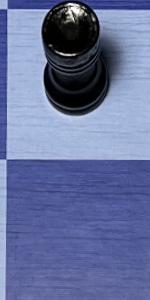
Label: Empty